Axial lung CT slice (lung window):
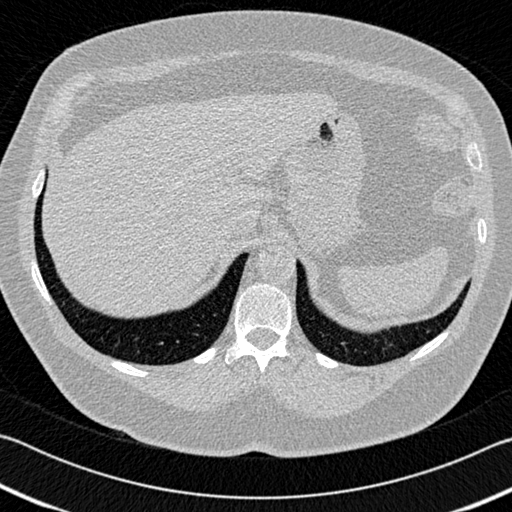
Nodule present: no